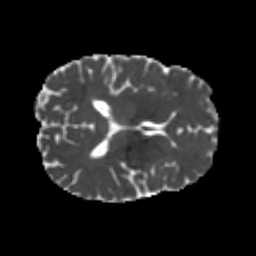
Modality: MD
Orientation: axial
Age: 23
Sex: male
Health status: healthy
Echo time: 0.074 s